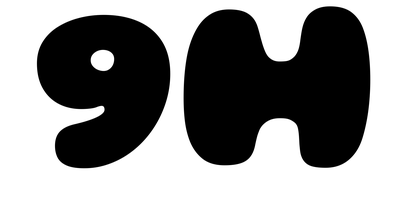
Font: Gluten_Black